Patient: sex M, age 52
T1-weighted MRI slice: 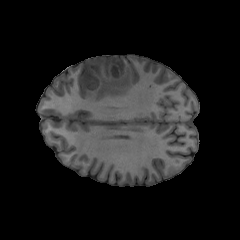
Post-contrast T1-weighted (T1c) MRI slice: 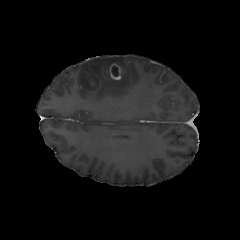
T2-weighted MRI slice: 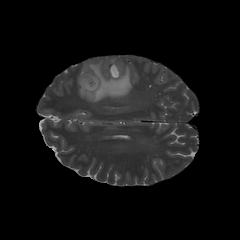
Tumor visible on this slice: yes
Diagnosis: Glioblastoma, IDH-wildtype
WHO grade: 4